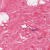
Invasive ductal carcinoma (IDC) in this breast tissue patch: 0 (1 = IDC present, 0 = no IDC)